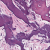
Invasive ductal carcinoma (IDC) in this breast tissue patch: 0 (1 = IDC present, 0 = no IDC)